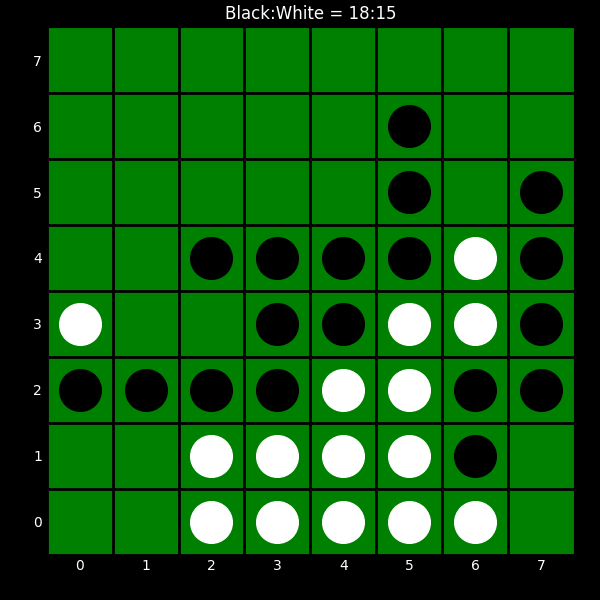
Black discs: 18
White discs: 15